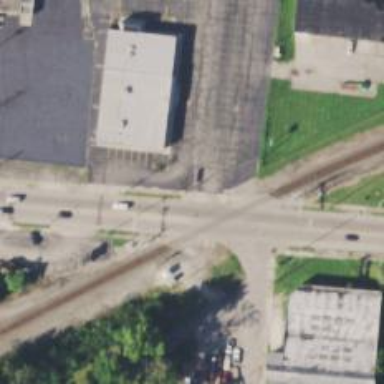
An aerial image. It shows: Crossing on the road.